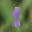
Label: 1